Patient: sex F, age 68
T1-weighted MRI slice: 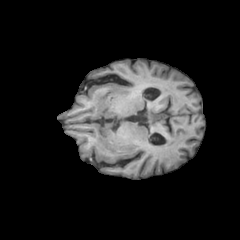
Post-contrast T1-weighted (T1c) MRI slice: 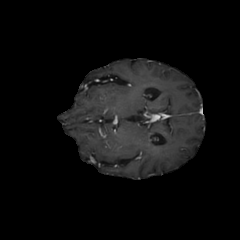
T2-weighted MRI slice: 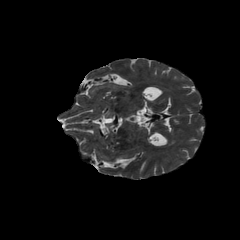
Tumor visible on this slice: no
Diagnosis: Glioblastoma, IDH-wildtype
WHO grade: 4